Interaction volume radius: 5 \u00c5
Interaction volume height: 15 \u00c5
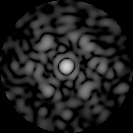
Disorder parameter: 0.6429